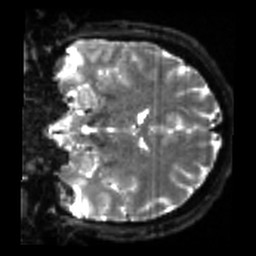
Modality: sbref
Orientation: coronal
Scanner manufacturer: siemens
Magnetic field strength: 3 T
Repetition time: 4 s
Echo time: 0.0594 s